Interaction volume radius: 5 \u00c5
Interaction volume height: 40 \u00c5
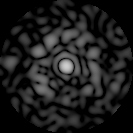
Disorder parameter: 0.8217